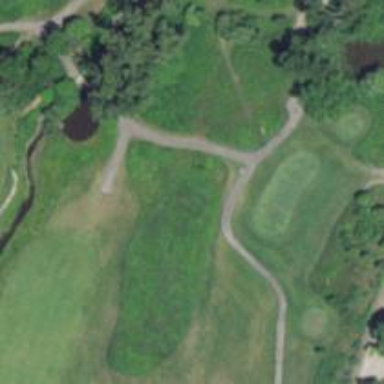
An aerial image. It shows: Asphalt path on golf course.